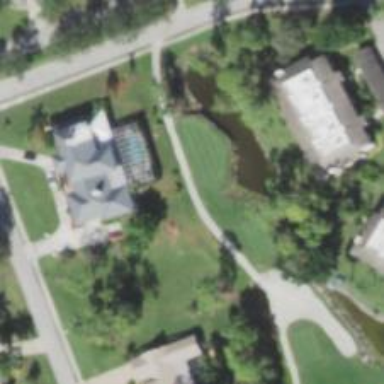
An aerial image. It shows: Service road used as golf cart path.